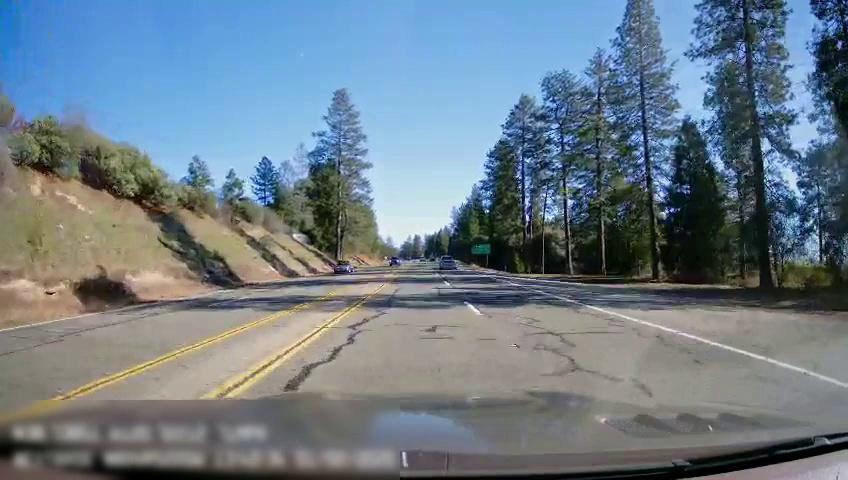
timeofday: Day
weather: Sunny
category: Drivable Space
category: Vehicles | Car
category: Vehicles | SUV
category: Vehicles | SUV
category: Vehicles | Other LV
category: Lanes | Opposite Lane
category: Lanes | Opposite Lane
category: Lanes | Current Lane
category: Lanes | Alternate Lane
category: Lanes | Current Lane
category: Lanes | Alternate Lane
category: Lanes | Opposite Lane
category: Lanes | Opposite Lane
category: Traffic | Signs